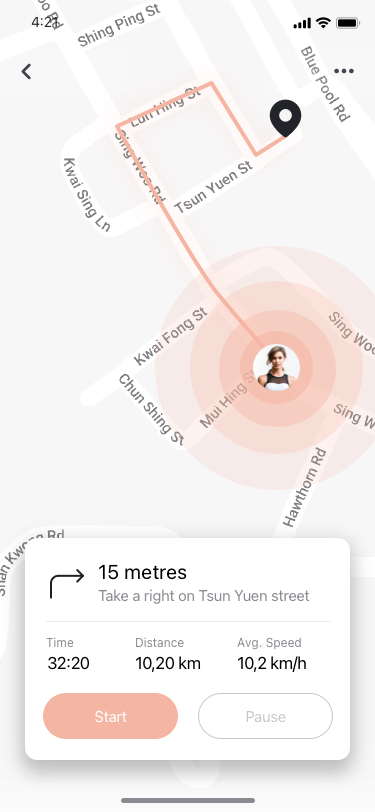
Text in this UI design:
15 metres
Take a right on Tsun Yuen street

Time
Distance
Avg. Speed
32:20
10,20 km
10,2 km/h